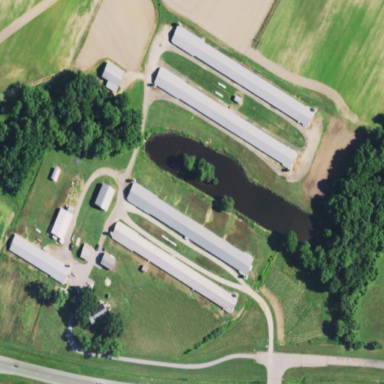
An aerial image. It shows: Farmyard area.